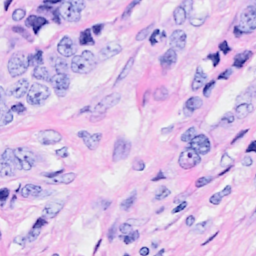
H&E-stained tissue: Breast